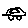
Label: car